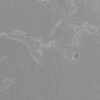
Atmospheric dust classification: not_dusty